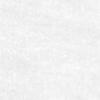
Label: no_change